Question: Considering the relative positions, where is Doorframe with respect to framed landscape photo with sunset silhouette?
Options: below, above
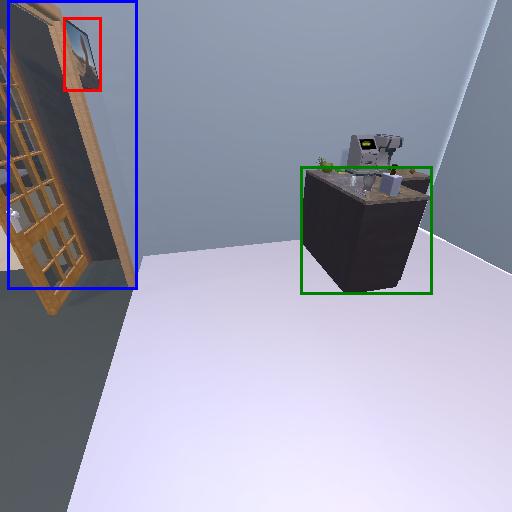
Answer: below